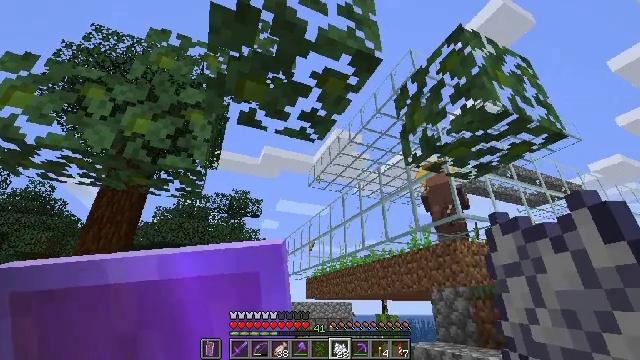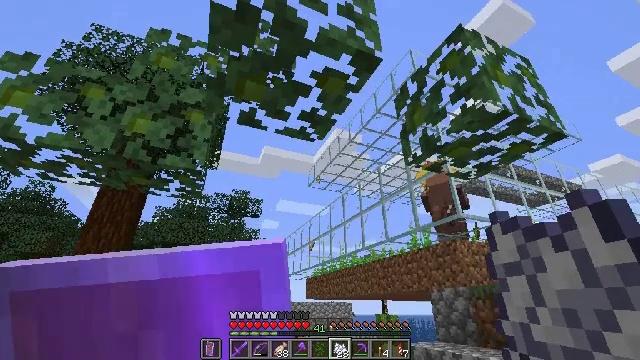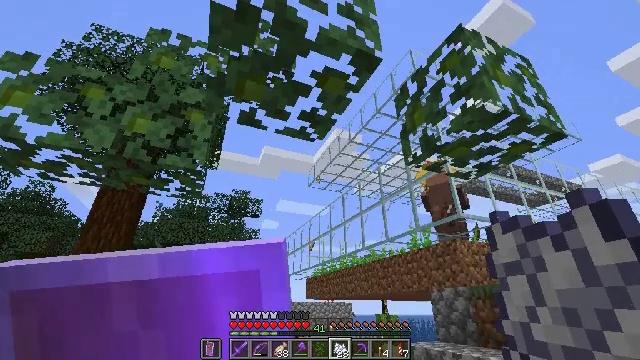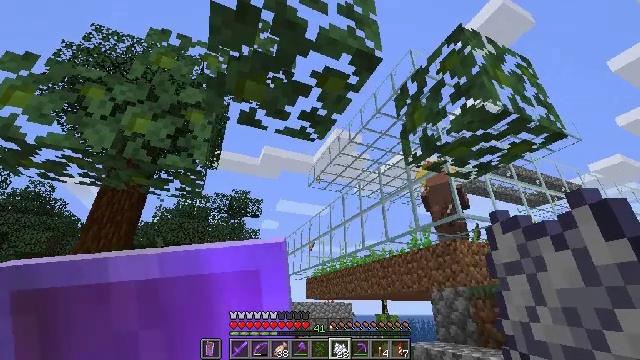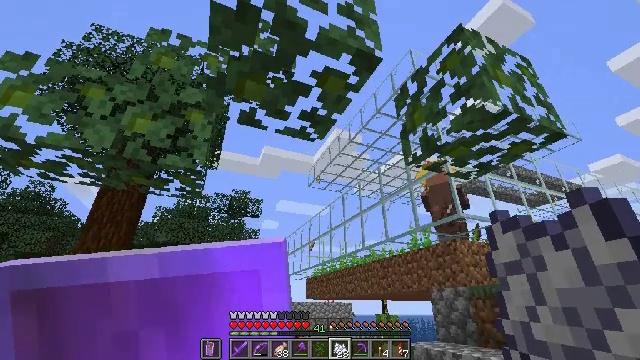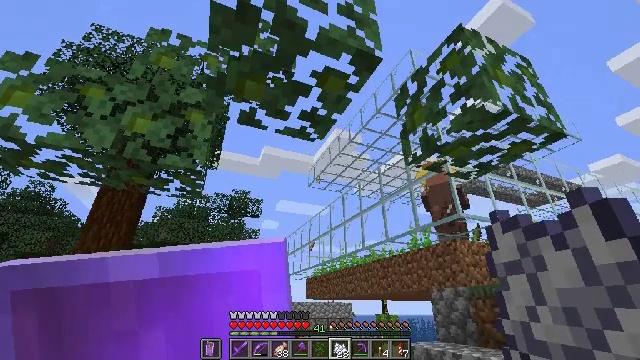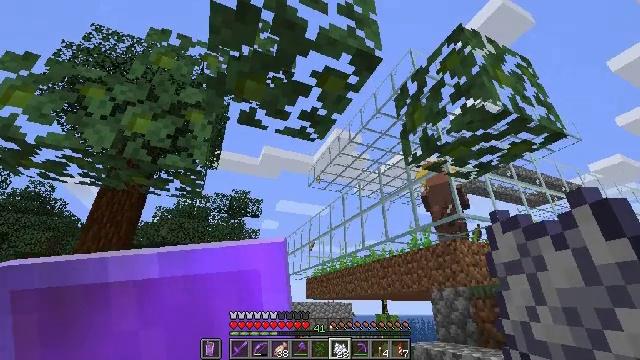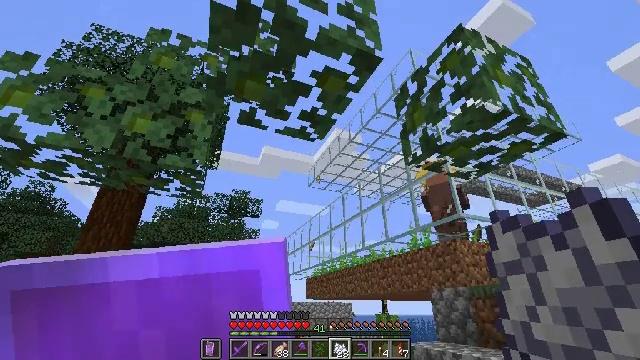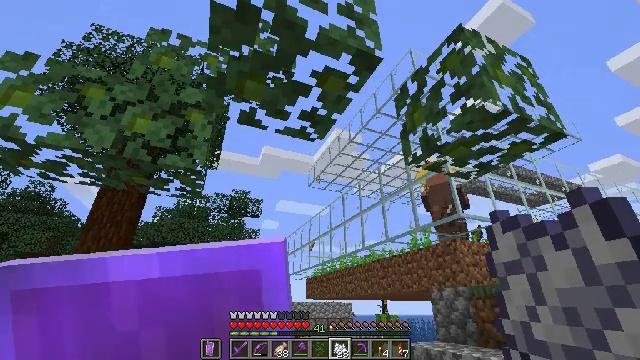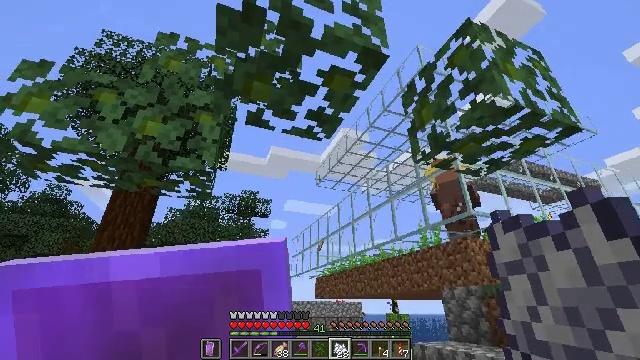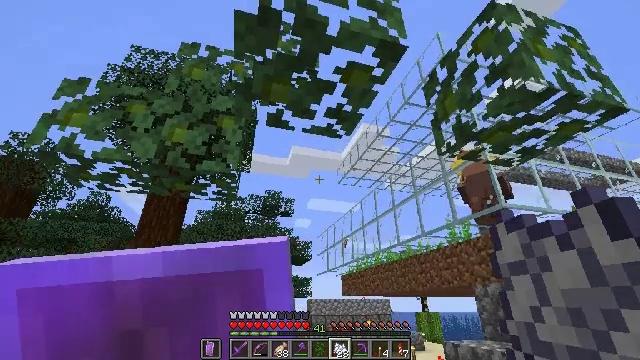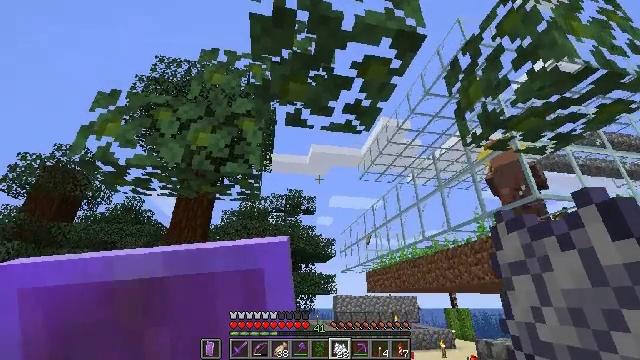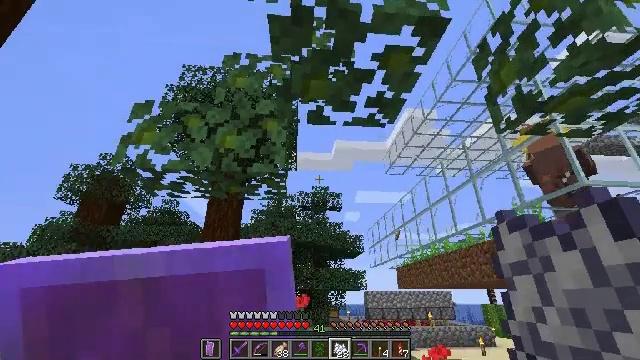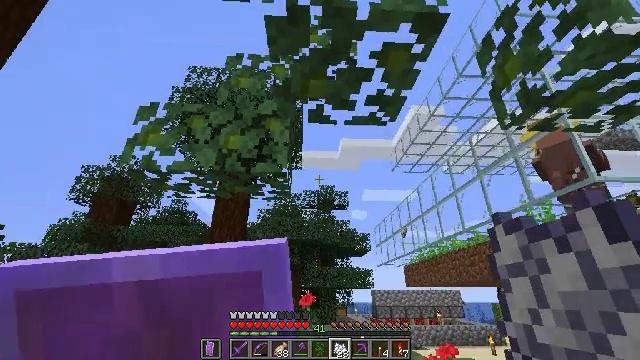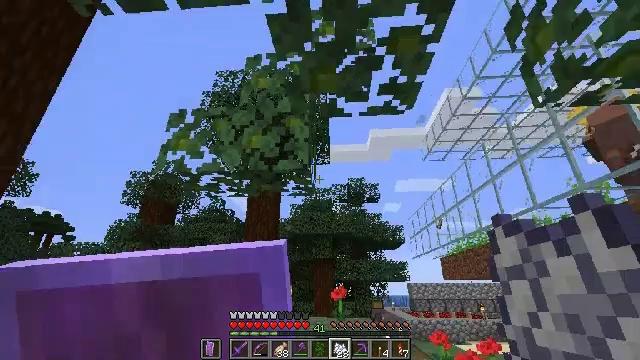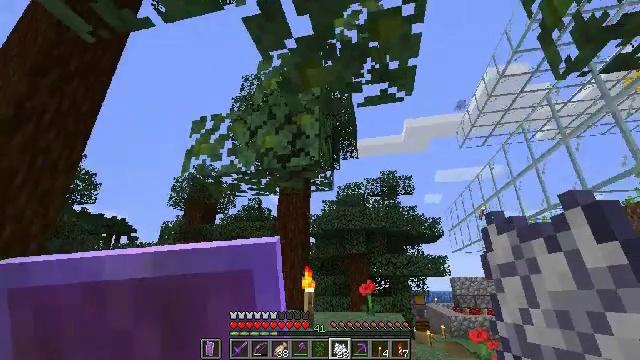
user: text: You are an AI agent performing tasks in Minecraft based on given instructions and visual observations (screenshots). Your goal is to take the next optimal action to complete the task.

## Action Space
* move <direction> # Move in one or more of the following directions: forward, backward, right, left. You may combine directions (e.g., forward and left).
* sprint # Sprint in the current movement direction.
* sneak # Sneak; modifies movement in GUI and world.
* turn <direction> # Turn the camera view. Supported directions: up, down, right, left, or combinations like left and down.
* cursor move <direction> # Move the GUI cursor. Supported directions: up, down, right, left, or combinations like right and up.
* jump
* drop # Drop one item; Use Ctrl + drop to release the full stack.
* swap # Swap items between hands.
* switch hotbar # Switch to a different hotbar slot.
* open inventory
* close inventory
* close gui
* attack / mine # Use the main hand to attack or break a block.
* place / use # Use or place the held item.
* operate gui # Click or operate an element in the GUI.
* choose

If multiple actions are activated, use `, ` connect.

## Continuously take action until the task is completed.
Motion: motion action
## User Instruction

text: Gather jungle leaves from the tree.
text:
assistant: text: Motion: no_op
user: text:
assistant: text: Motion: no_op
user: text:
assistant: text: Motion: no_op
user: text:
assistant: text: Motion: no_op
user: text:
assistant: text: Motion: no_op
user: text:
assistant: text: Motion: no_op
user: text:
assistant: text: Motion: no_op
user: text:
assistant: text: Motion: no_op
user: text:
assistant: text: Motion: turn left
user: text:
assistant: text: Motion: turn left
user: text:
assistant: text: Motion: turn left
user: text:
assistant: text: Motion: turn left
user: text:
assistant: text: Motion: move right, turn left
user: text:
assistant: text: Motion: move right, turn left and down
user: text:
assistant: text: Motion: move right, turn left
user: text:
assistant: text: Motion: turn left
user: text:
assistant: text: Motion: turn left
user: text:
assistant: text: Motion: turn left
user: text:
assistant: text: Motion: no_op
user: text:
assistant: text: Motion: no_op
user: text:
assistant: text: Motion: no_op
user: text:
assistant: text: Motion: turn left and up
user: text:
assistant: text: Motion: turn left
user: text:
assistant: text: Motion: turn up
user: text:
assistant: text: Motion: turn up
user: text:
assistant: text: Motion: attack / mine
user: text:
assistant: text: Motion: attack / mine
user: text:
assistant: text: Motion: attack / mine
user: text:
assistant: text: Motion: attack / mine
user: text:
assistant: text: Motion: attack / mine